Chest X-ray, PA view. Patient: 54 years old, sex M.
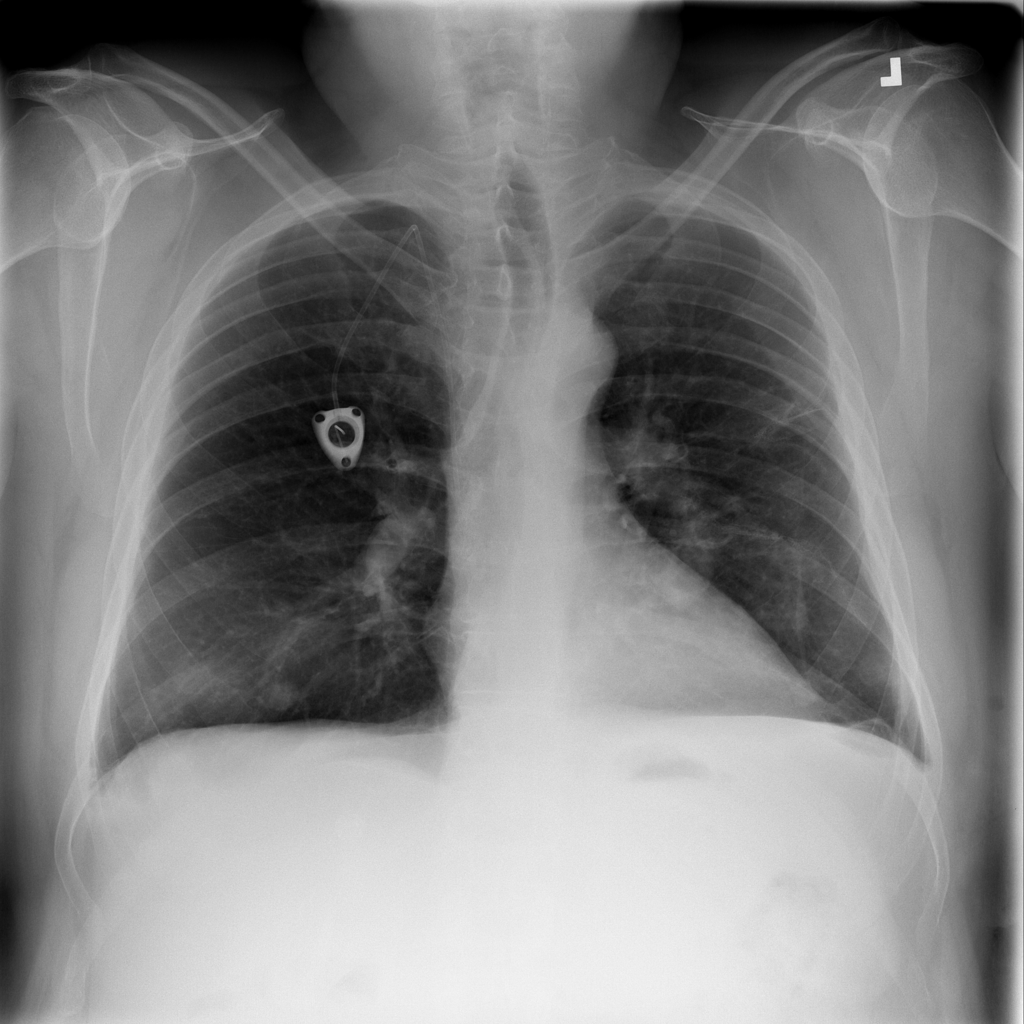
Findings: Effusion, Nodule